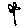
Label: flower